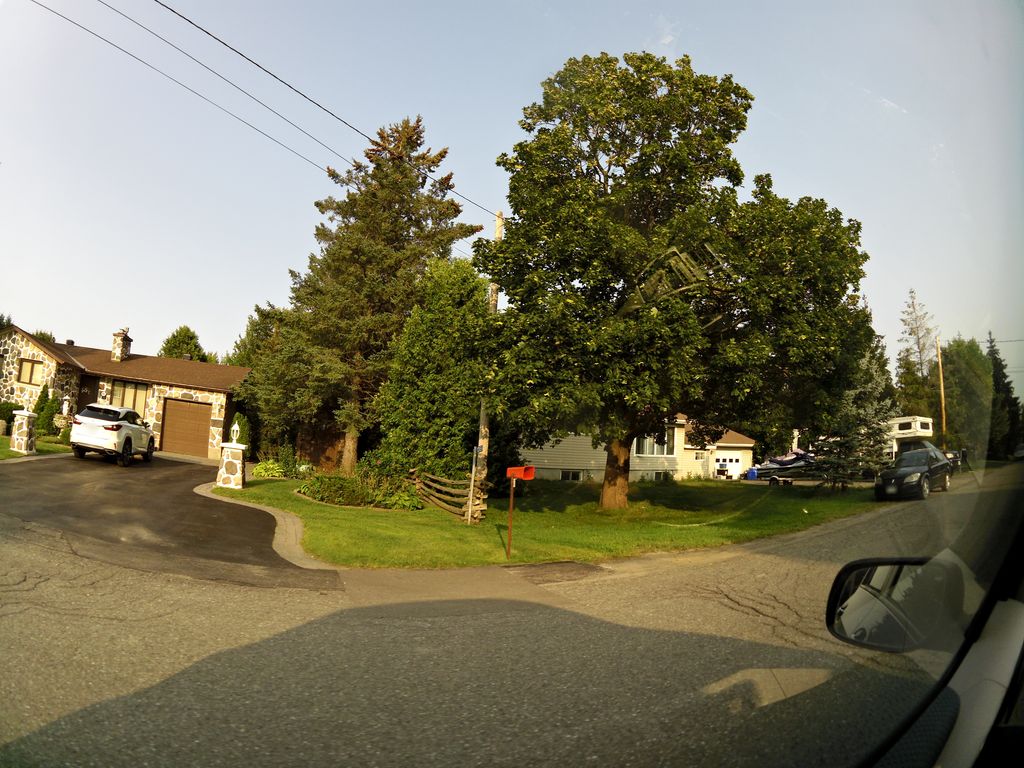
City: ottawa-gatineau